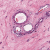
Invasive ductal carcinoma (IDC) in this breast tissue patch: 0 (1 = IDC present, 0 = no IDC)